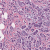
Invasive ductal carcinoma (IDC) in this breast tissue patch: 1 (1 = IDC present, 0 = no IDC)